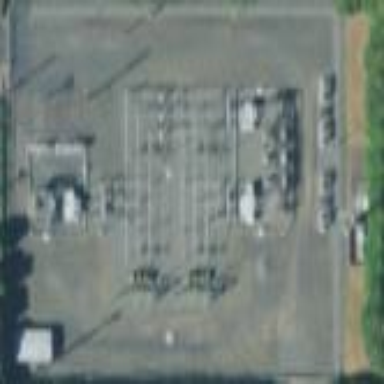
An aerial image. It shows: Minor distribution power substation.